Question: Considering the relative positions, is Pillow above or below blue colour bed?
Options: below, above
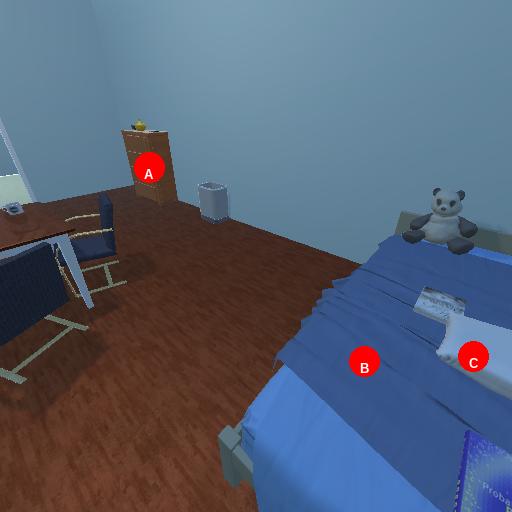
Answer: below